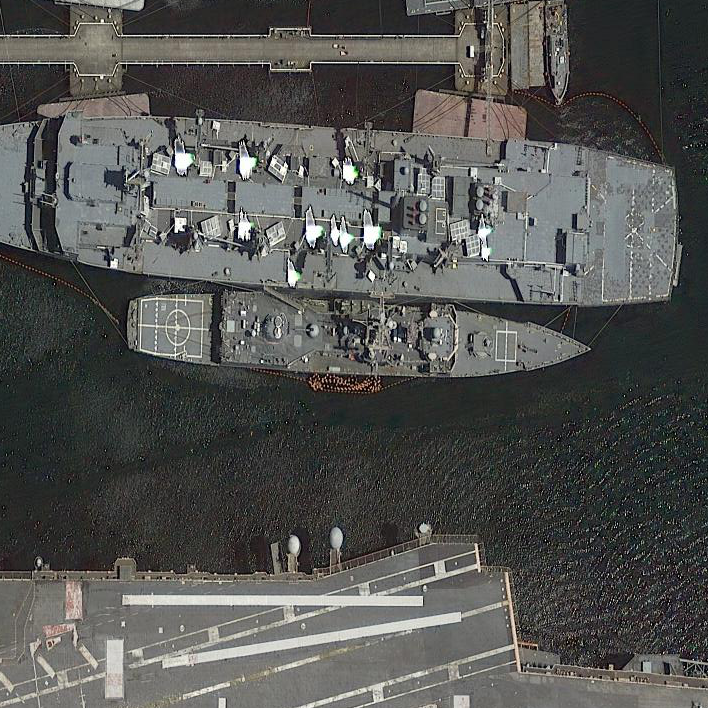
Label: cruiser